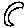
Label: moon